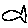
Label: fish